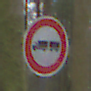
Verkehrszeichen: VerbotLastkraftwagenMitAnhaenger
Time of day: Midday
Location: Outdoor (Nature)
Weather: Overcast
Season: NotSpecified
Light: Natural